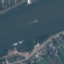
Label: River